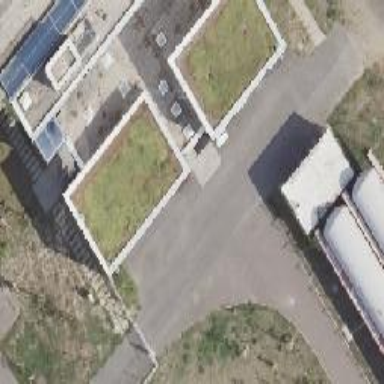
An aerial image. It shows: Part of building.